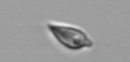
Label: Oxytoxum